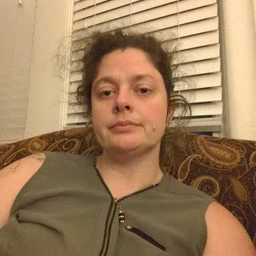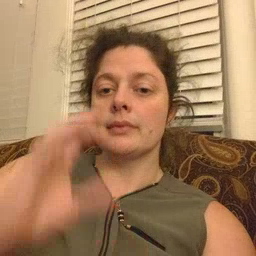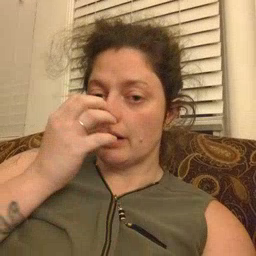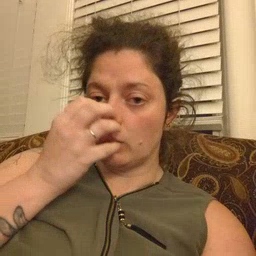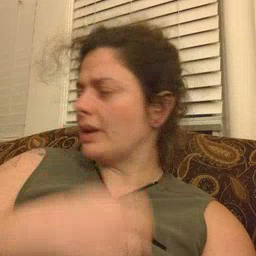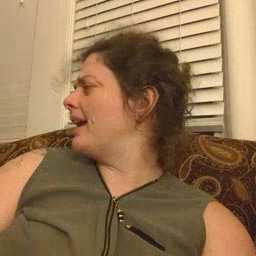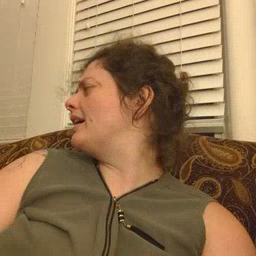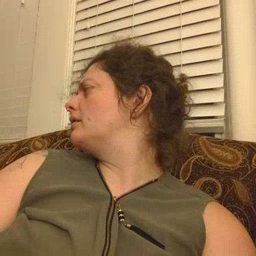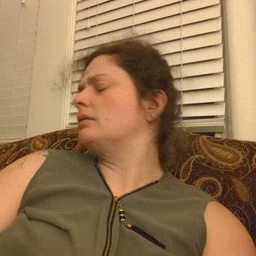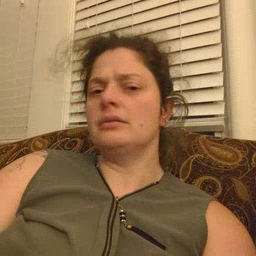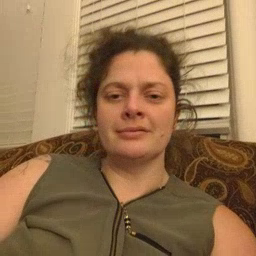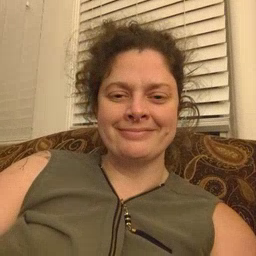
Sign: clown